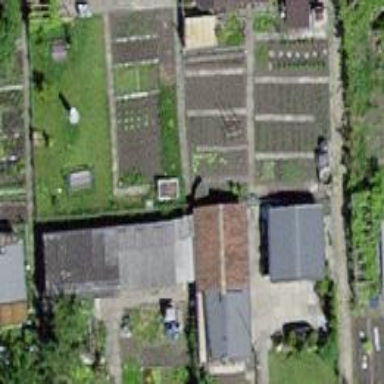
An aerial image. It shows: Allotment house.